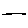
Label: line